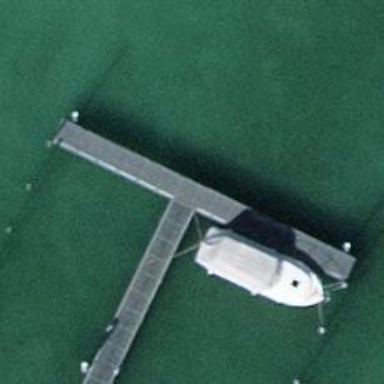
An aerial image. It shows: Man-made pier.